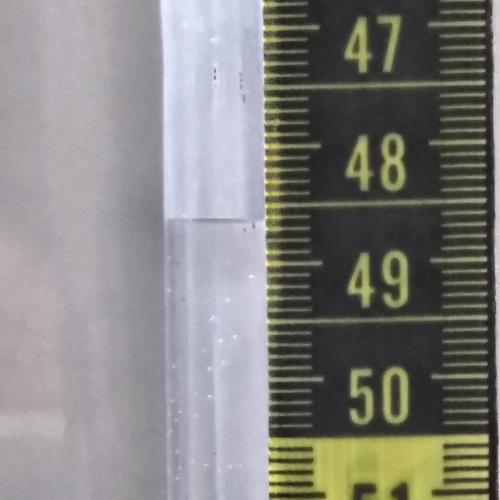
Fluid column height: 48.6 cm